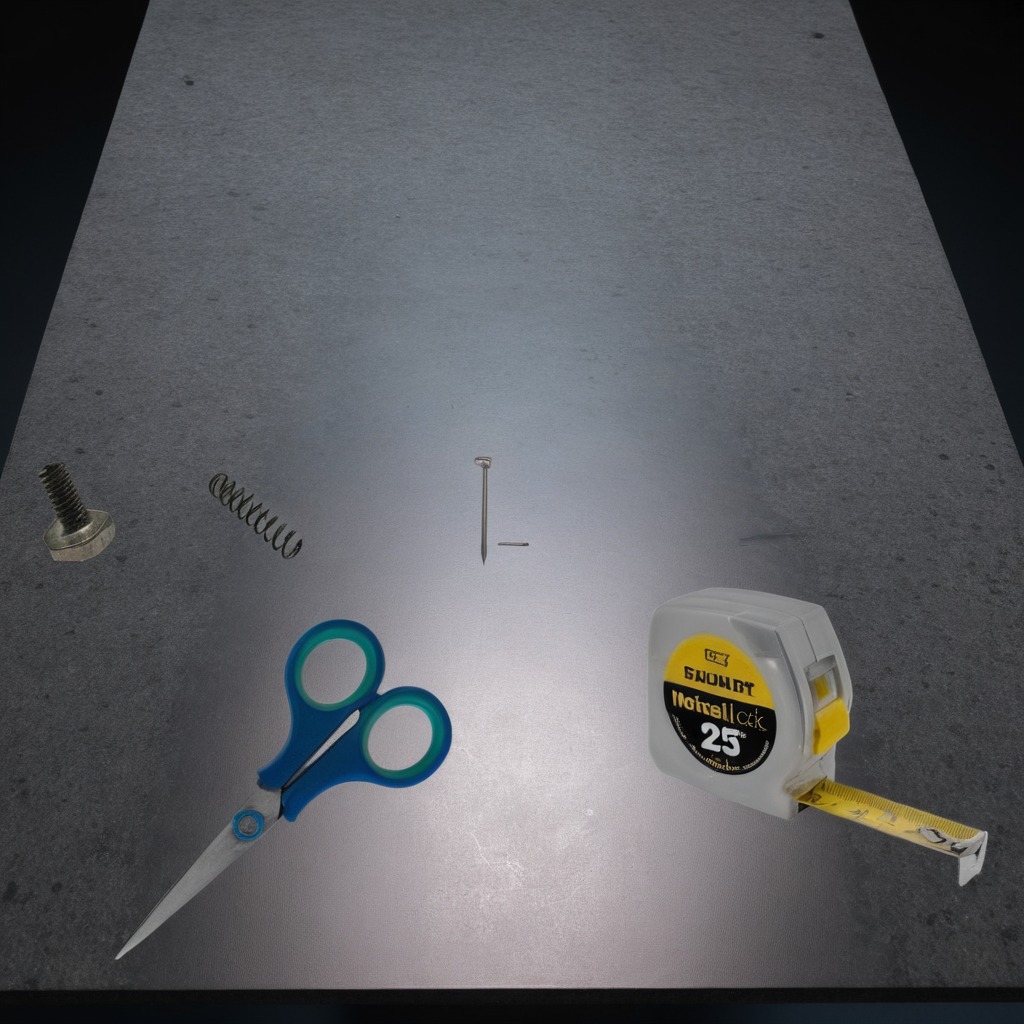
A measuring tape, a metal machine screw, an iron nail, a coiled metal spring, and a pair of scissors are lying on a clean granite table inside a workshop at night.